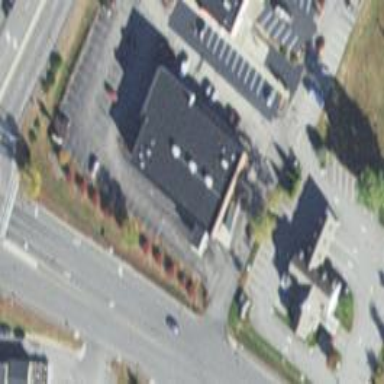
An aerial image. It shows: Building that is pharmacy providing healthcare services.